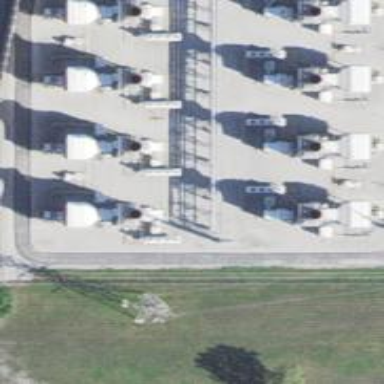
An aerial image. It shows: Gas turbine generator is in use.